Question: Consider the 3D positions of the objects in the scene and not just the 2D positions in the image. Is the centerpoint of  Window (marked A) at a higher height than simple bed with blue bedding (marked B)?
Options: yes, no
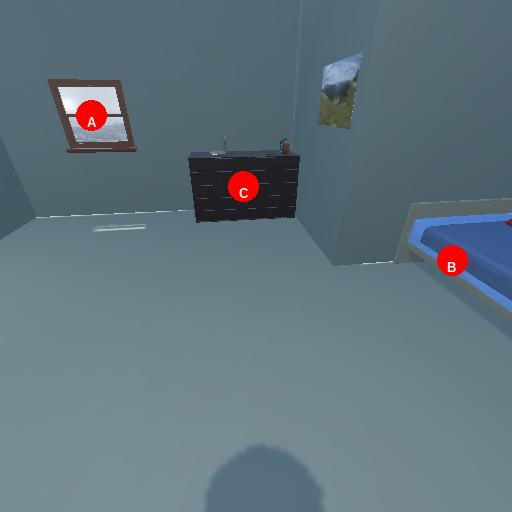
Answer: yes